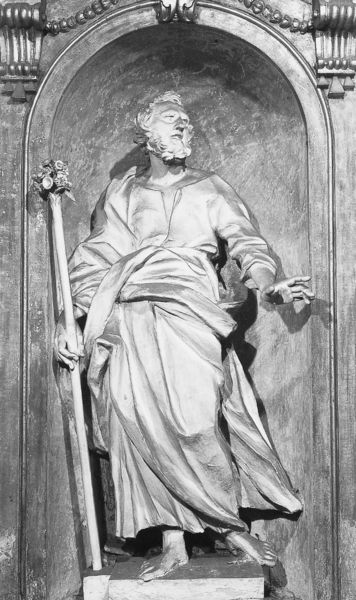
Titel: Hl. Josef
Künstler: Lorenzo Ottoni
Standort: Rom, SS. Nomi di Gesù e Maria (EU - I - Latium)
Schlagwörter: hand, mann, nackt, umhang, blumen, finger, grau, schwarz, weiss, blick, blüten, gürtel, bart, falten, sockel, hände, wind, kirche, figur, gewand, mantel, skulptur, statue, bogen, stab, füsse, rundbogen, podest, foto, barfuss, nische, schwarzweiss, heiliger, zepter, kirchenfigur